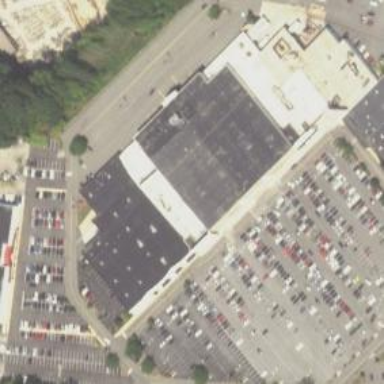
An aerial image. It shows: Supermarket.